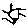
Label: sun